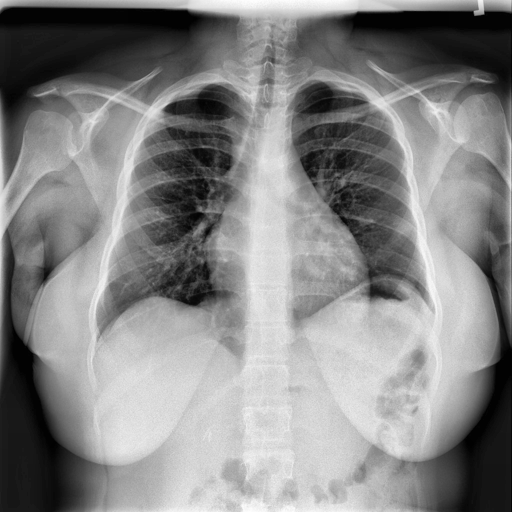
Finding: NORMAL